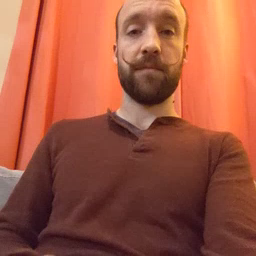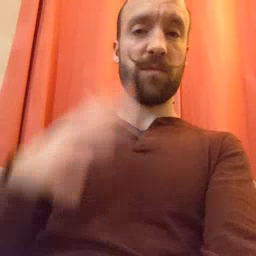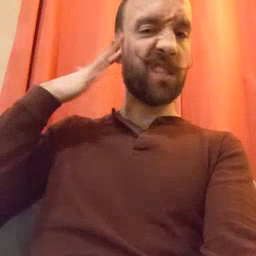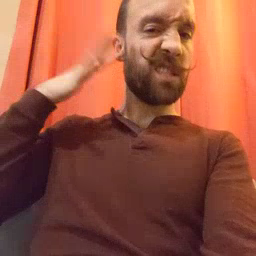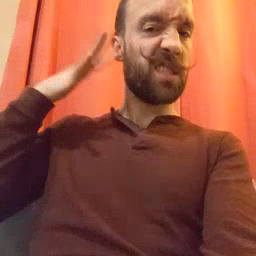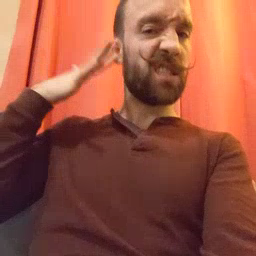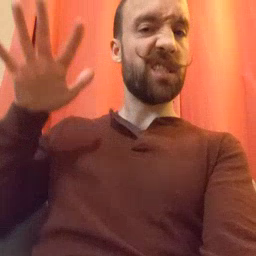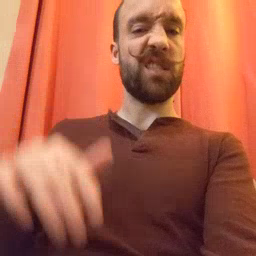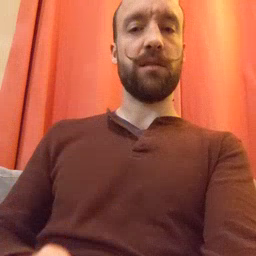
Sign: noisy